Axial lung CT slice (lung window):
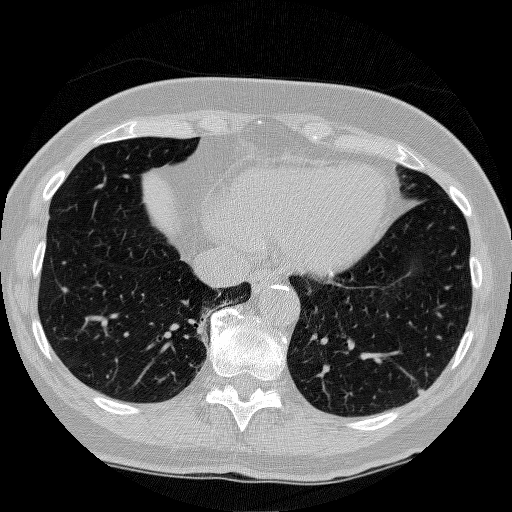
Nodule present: yes
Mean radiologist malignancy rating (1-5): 3.667